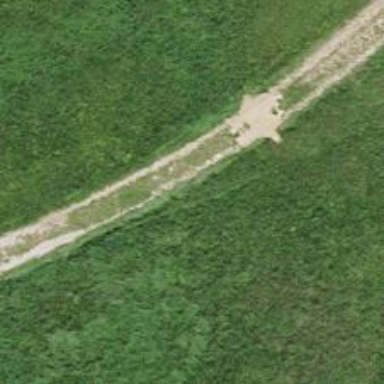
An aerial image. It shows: Grassy track.